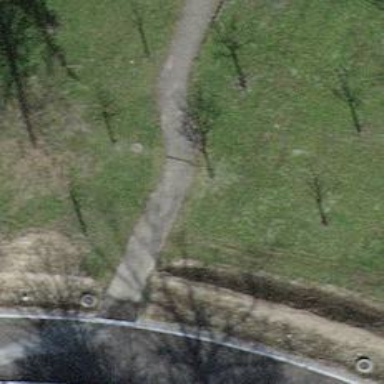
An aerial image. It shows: Asphalt footway.